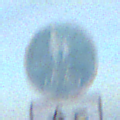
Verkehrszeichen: GemeinsamerGehUndRadweg
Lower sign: EinspurigeFahrzeugeFrei2
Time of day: SunriseSunset
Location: Outdoor (Beach)
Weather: PartlyCloudy
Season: NotSpecified
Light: Natural